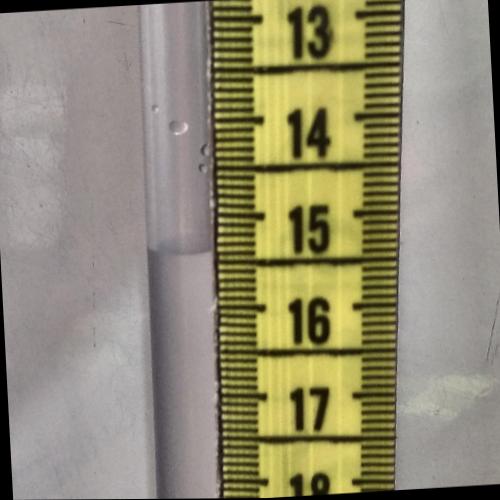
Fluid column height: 15.4 cm